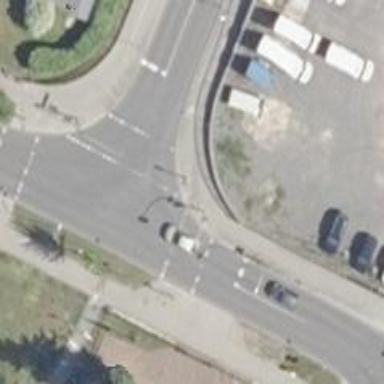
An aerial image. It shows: Crossing with traffic signals.